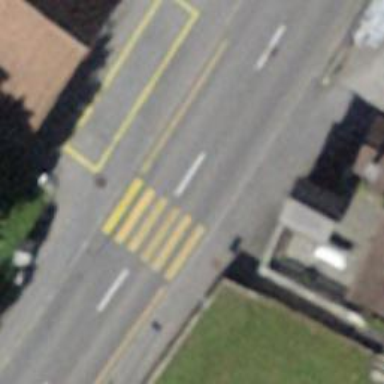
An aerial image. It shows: Zebra crossing on the road.